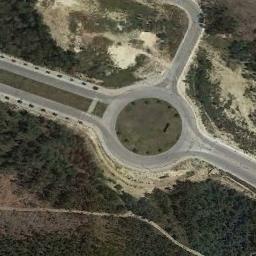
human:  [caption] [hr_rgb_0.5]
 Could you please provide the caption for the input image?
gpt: The roundabout with three exits and entrances is in the forest .

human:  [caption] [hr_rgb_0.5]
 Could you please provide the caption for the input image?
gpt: The roundabout is on the bare land next to trees .

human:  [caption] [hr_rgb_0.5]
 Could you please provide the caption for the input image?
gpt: There are many trees around the roundabout .

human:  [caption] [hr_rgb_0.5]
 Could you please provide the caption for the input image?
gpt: There is a large forest and a small wasteland around the crossroads .

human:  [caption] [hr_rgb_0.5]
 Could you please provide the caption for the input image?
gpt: There are green meadows near the roundabout .